Question: I want to display a symbolic polynomial with their coefficients as decimals. The coefficients were calculated separately and used to 'poly2sym' function to convert it into a symbolic polynomial. The original coefficient vector displays the coefficients as decimals. But when I convert the vector into a symbolic polynomial it turns the coefficients into vector.
Is there a way to make the coefficients decimals and not fractions
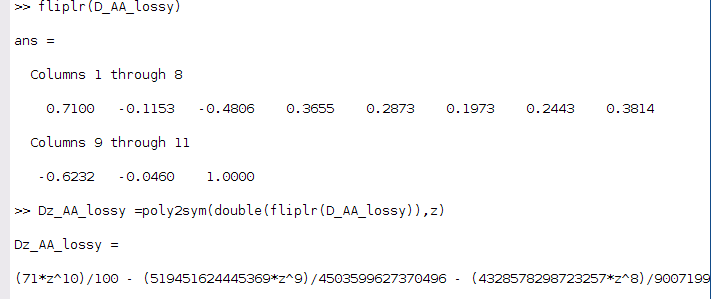
Answer: Have you tried putting another 'double()' around your 'poly2sym' function?
or You can say something like 'output = double(Dz_AA_lossy)' ?
Hmmm, in that case, you can try the matlab VPA:
'''
R = vpa(A,d)
'''
'R = vpa(A)' uses variable-precision arithmetic (VPA) to compute each element of 'A' to at least 'd' decimal digits of accuracy, where d is the current setting of digits.
A can be a symbolic or string.